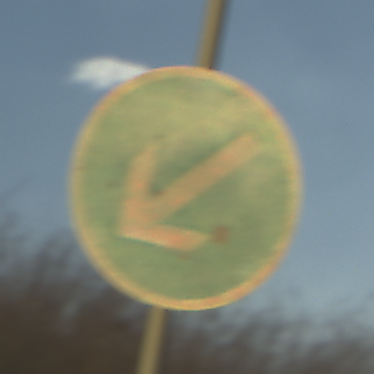
Verkehrszeichen: VorgeschriebeneVorbeifahrtLinks
Umgebung: Outdoor, Nature
Tageszeit: MorningAfternoon
Wetter: PartlyCloudy
Licht: Natural
Jahreszeit: NotSpecified
Kontrast: HighContrast